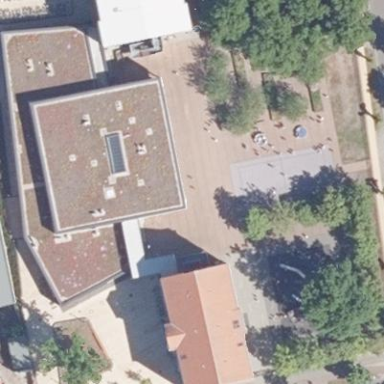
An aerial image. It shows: School.